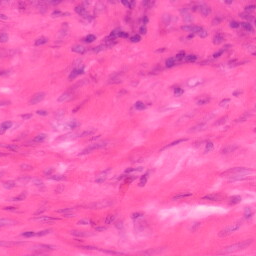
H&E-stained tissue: Colon